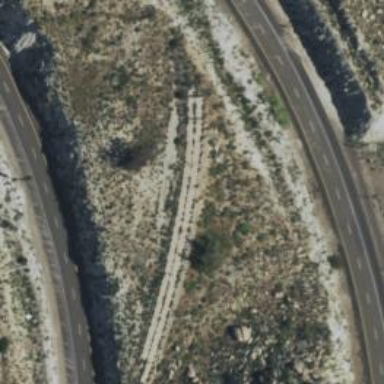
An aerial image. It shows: Track road.